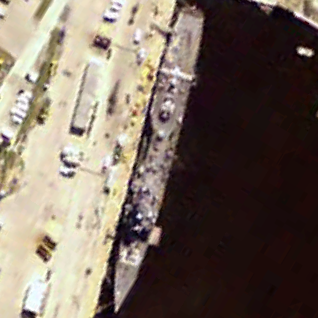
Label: cruiser